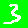
Digit: 3